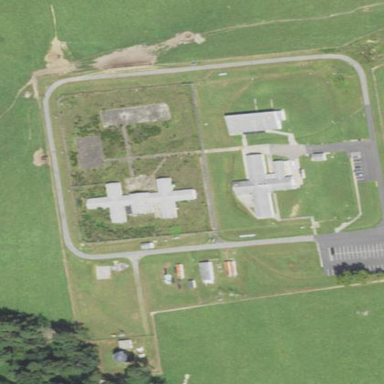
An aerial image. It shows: Prison.